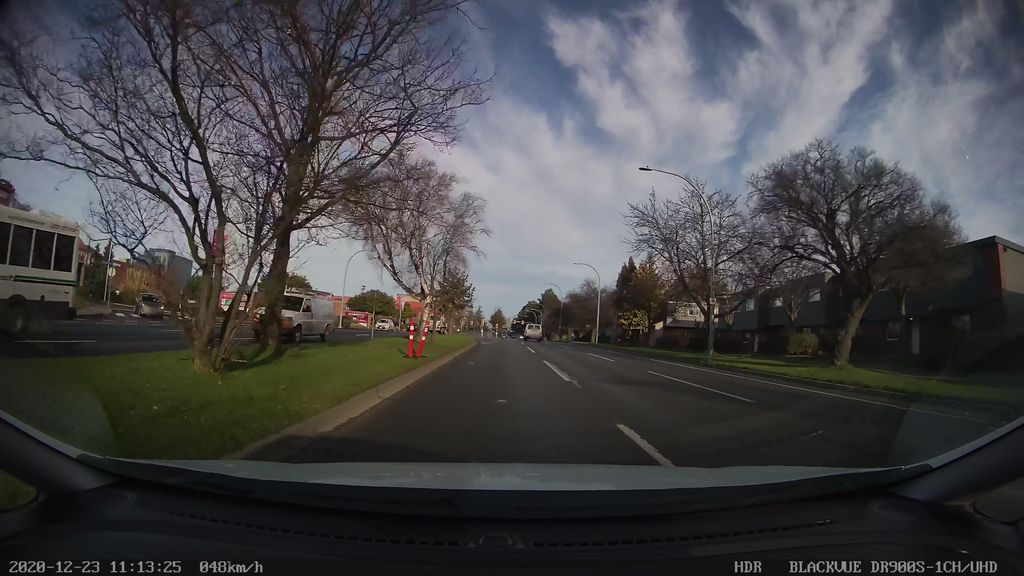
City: victoria